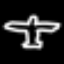
Label: airplane